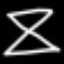
Label: hourglass